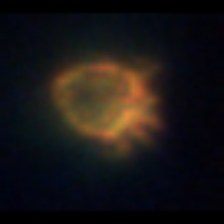
Taxon: Ciliates
Group: Other